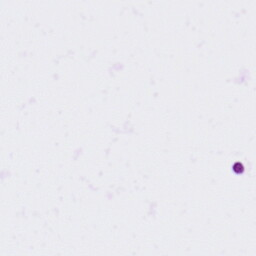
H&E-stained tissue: Ovarian